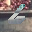
Label: 6